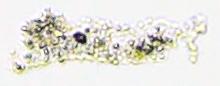
Label: Detritus